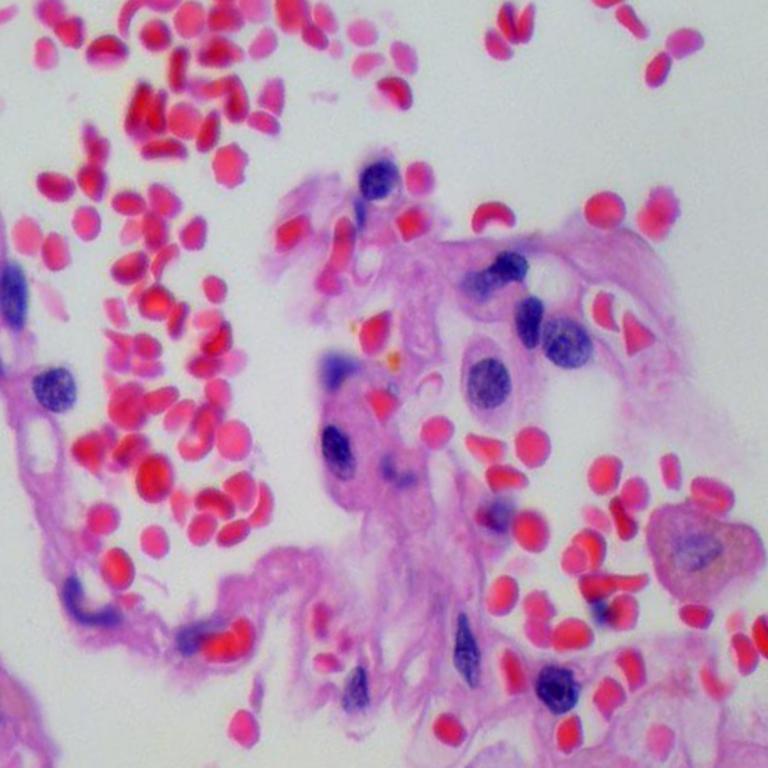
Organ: lung
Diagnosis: benign